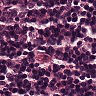
Metastatic tissue present: no